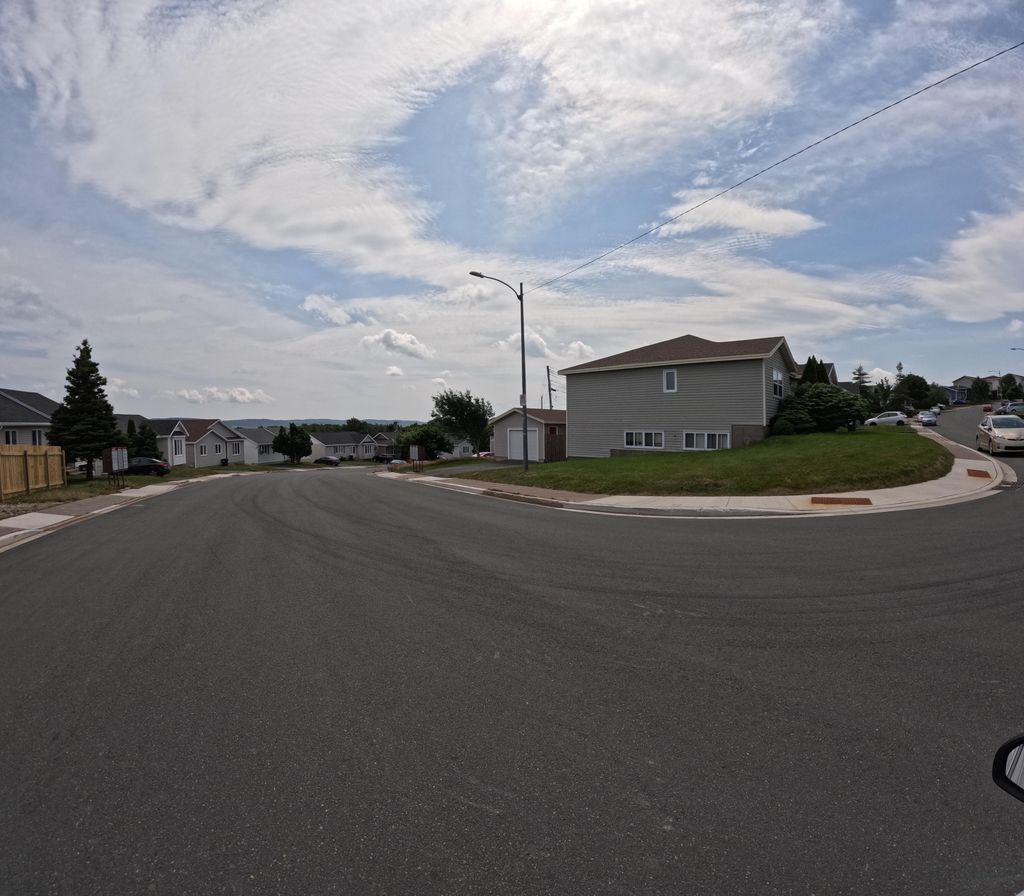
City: st_johns